Question: I am developing using 'OpenSceneGraph'. I installed it from a <URL>.
When I try to compile an application using OpenSceneGraph, I have this error :
'Lexical or preprocessor error : Include cannot be found' for all '<osg/*>' includes like '<osg/AnimationPath>'.
The file is available here '/Library/Frameworks/osg.framework/Versions/92/Headers/XXXX' So following this solution on how to <URL>, I added to the project.

any idea is a welcome.
I am using :
- - -
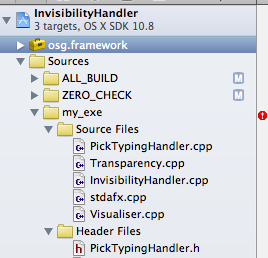
Answer: You'll need to add '/Library/Frameworks' to the in the .